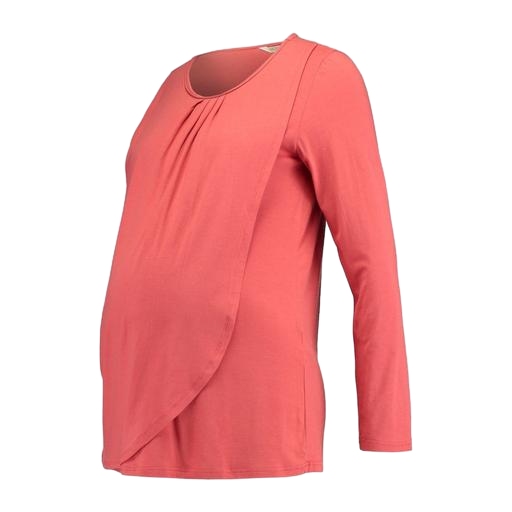
red maternity obi wrap top drawstring waist, red pleat wrap front top, red claire maternity tunic, white background